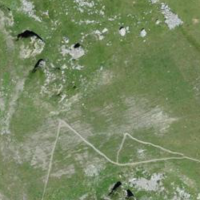
EUNIS habitat code: 26
Species observed at this site:
Bartsia alpina